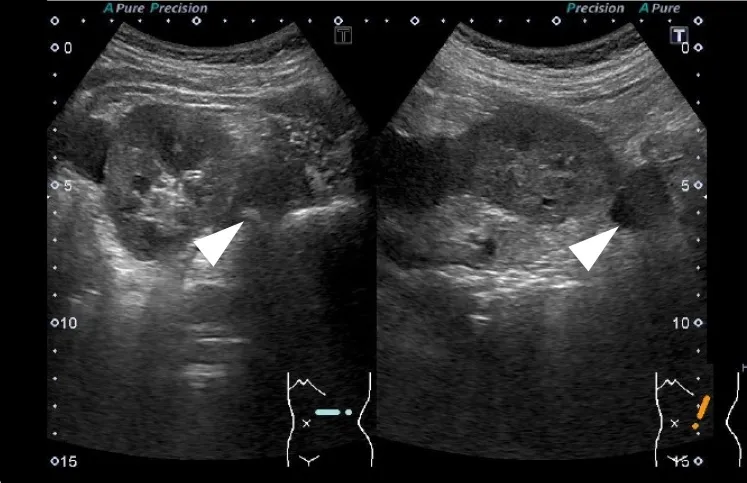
Abdominal ultrasonography shows the presence of a solid mass in close approximation to the kidney.
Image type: radiology (ultrasound)